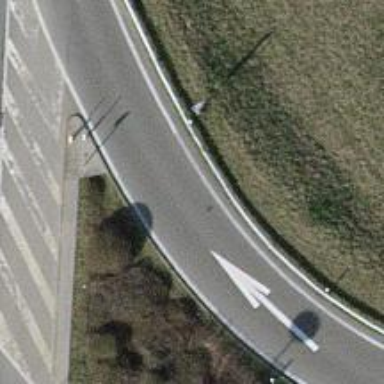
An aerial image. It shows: Guard rail.